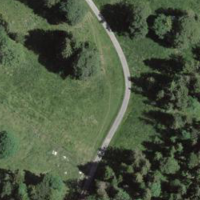
EUNIS habitat code: 23
Species observed at this site:
Cardamine heptaphylla